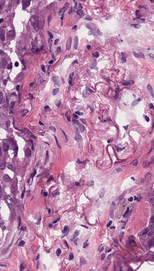
Tumor epithelial tissue: yes
Tumor-associated stroma tissue: yes
Normal tissue: no